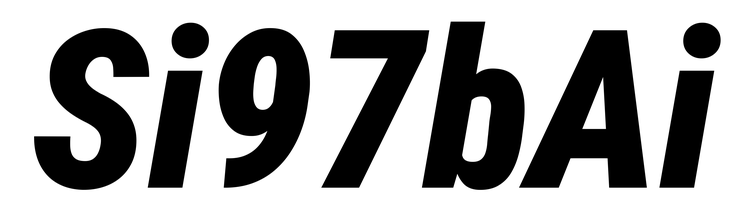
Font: Roboto-Italic_Condensed_Black_Italic